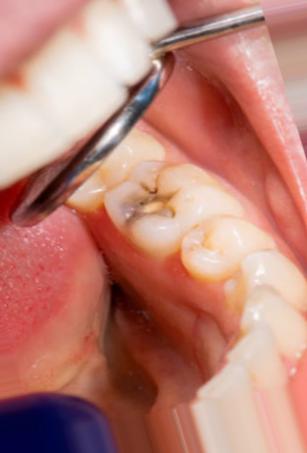
Condition: Caries